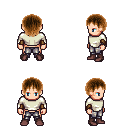
a pixel art fantasy rpg character, male body template, human, light skin, white long-sleeve shirt, metal pants, brown plain hairstyle, leather bracers, maroon shoes, four views (front, back, left, right), 2x2 character sprite sheet, small pixel art, hard edges, no anti-aliasing